Aerial crown-view tile of a tropical tree (Barro Colorado Island, Panama), acquired 20250512:
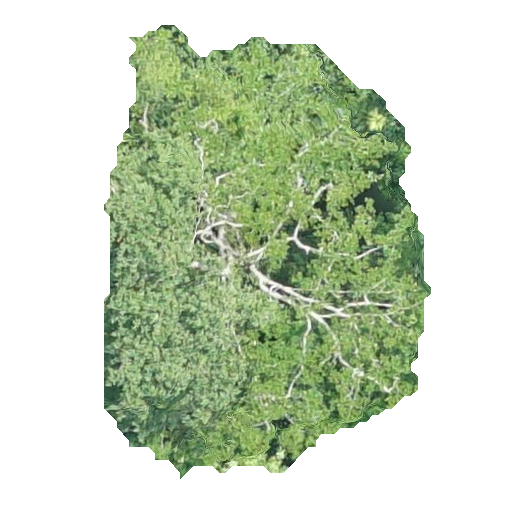
Species: Hieronyma alchorneoides
GBIF accepted scientific name: Hieronyma alchorneoides
Crown area: 169.223 m²